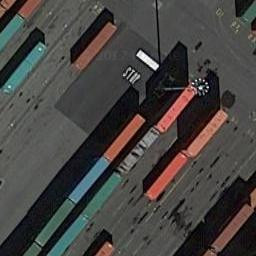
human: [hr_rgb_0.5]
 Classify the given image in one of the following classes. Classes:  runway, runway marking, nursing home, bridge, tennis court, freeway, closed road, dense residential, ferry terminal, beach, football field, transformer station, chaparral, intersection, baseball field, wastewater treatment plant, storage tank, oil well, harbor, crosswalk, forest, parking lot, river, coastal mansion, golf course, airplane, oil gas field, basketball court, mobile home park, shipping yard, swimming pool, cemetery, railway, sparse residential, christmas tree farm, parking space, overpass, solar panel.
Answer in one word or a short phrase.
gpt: shipping yard